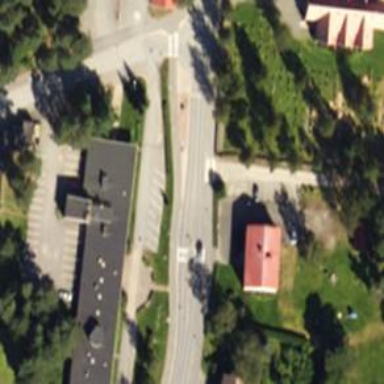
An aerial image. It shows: Paved cycleway.